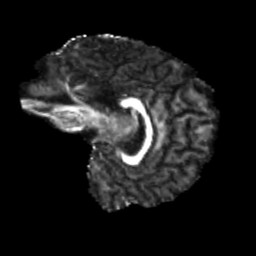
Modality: FA
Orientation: sagittal
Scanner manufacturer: siemens
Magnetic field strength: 3 T
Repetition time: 4 s
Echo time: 0.0594 s